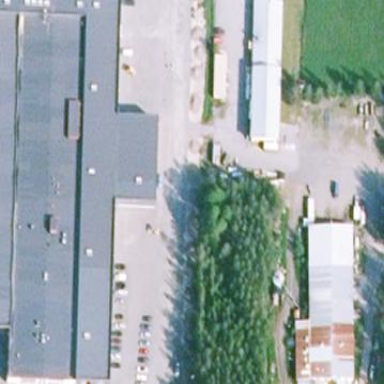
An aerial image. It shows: Industrial building with works in progress.